Field crop: tomato
Growth stage: 2
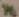
Species: solanum